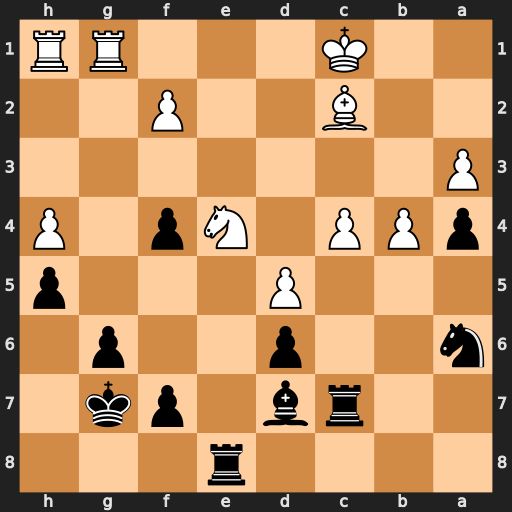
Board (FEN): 4r3/2rb1pk1/n2p2p1/3P3p/pPP1Np1P/P7/2B2P2/2K3RR
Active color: b
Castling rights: -
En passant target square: -
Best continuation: Rxe4 Bxe4 Rxc4+ Kb2 Rxe4